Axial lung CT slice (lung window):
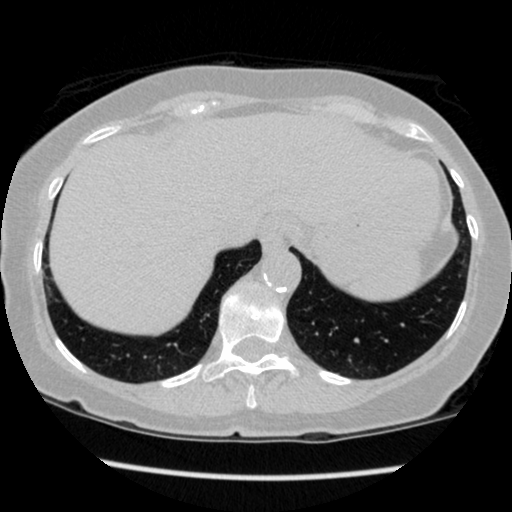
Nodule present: no